Field crop: tomato
Growth stage: 1
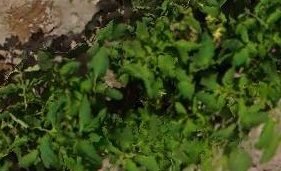
Species: tomato